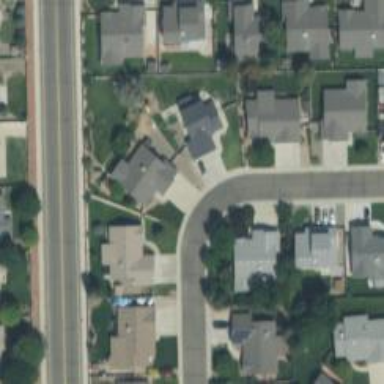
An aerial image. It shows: Residential road with separate asphalt sidewalk.